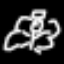
Label: angel